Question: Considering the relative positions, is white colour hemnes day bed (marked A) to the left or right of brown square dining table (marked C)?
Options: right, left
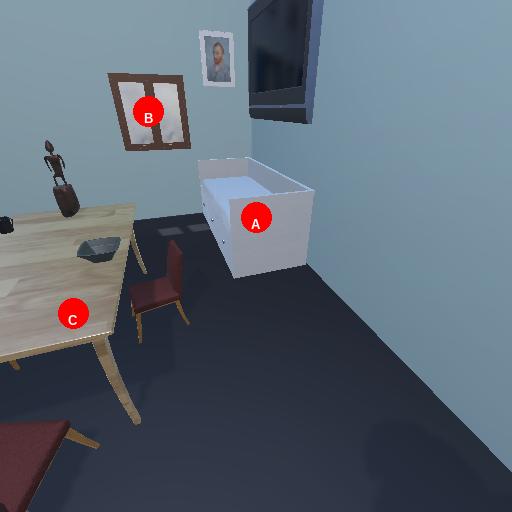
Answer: right